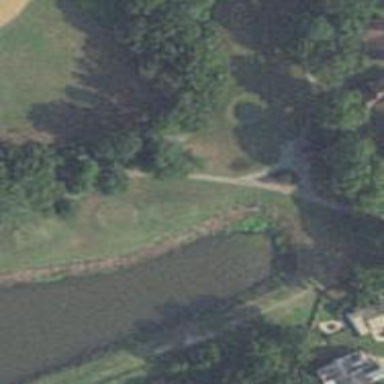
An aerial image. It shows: Golf hole.